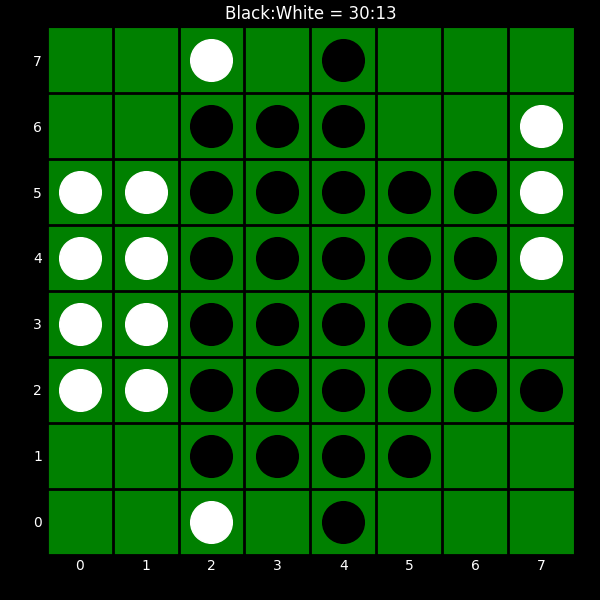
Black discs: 30
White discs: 13